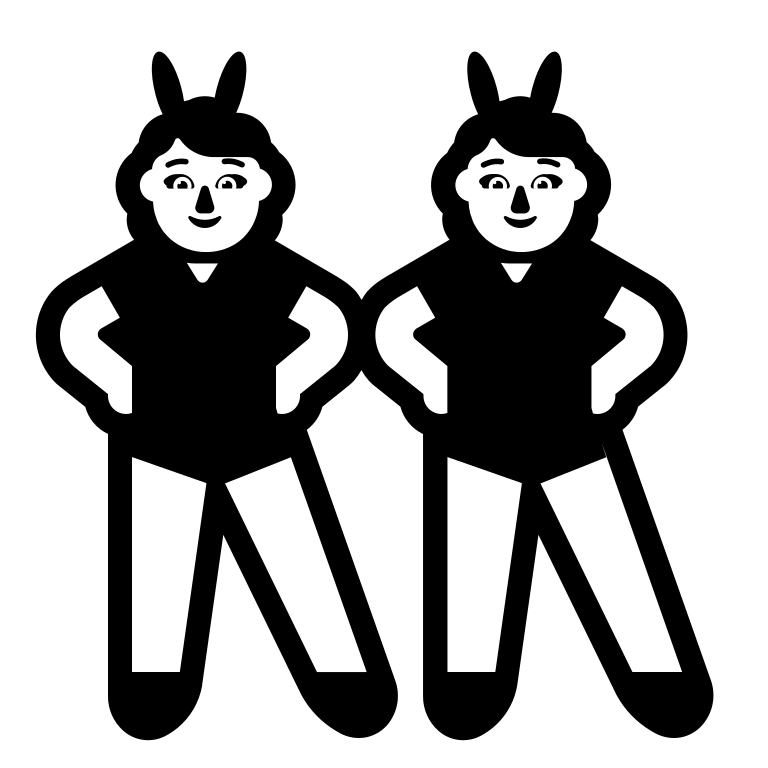
woman with bunny ears high contrast default